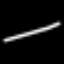
Label: line